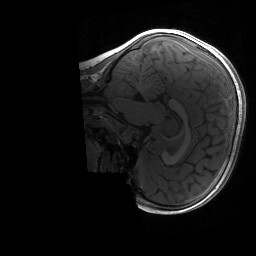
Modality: T1w
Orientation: sagittal
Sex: female
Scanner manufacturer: siemens
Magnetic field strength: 3 T
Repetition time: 1.9 s
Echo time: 0.00243 s